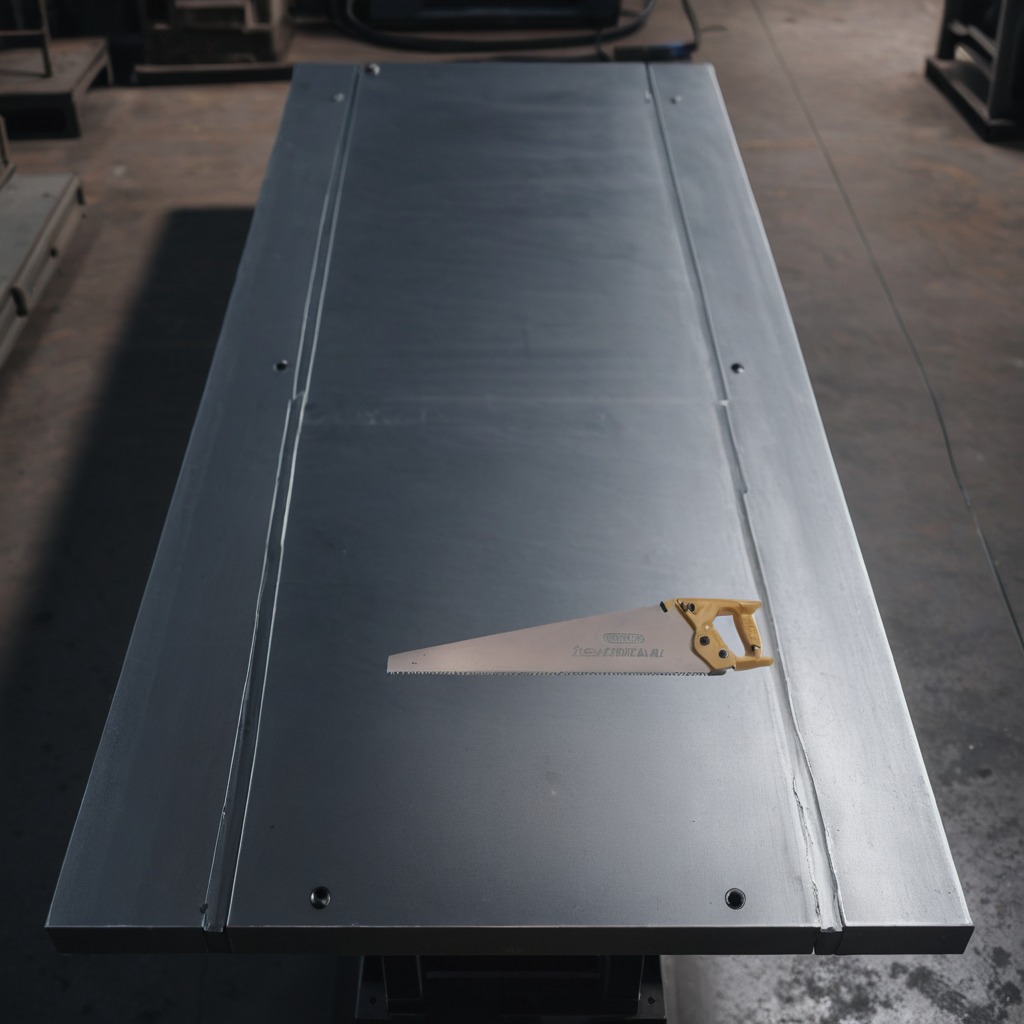
A metal saw lies on the cold steel table in a mining workshop.